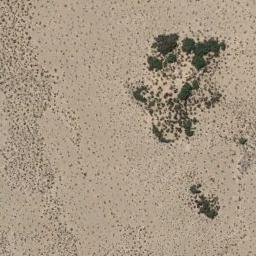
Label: chaparral